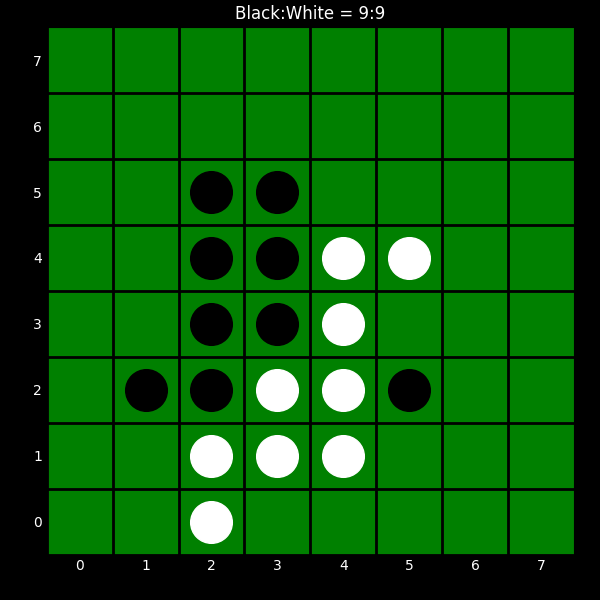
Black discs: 9
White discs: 9